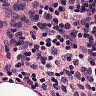
Metastatic tissue present: no